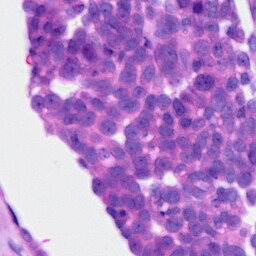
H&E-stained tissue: Ovarian